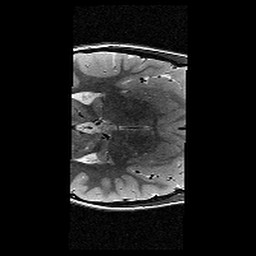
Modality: T2w
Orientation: axial
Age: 10
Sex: female
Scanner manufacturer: siemens
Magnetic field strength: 3 T
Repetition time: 9.23 s
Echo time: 0.067 s